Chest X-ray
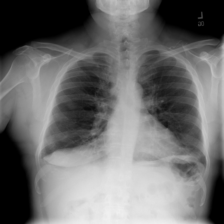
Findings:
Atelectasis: positive
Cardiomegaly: negative
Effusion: negative
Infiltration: negative
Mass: negative
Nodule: negative
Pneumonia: negative
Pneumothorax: negative
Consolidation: negative
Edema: negative
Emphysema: negative
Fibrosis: negative
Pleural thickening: negative
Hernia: negative